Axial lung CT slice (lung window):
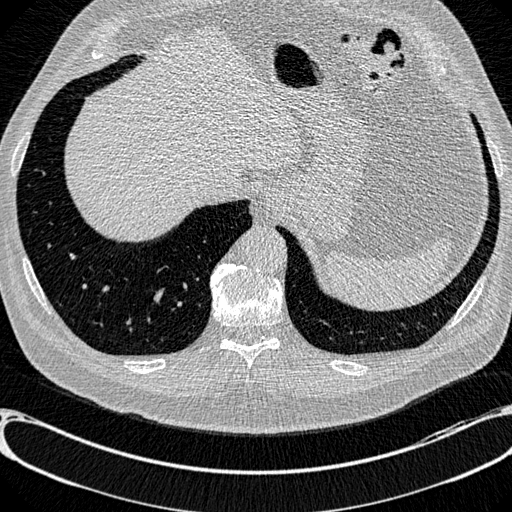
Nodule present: no